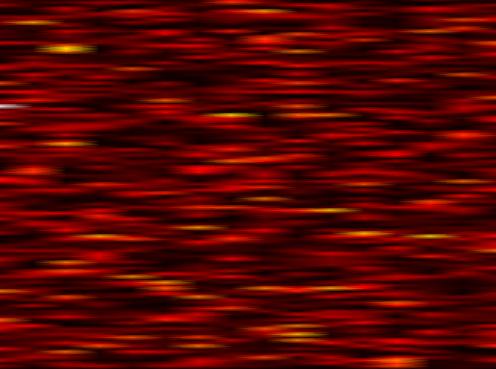
Label: FBMC